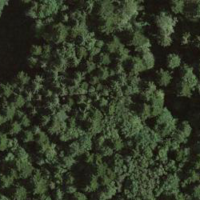
EUNIS habitat code: 43
Species observed at this site:
Abies alba